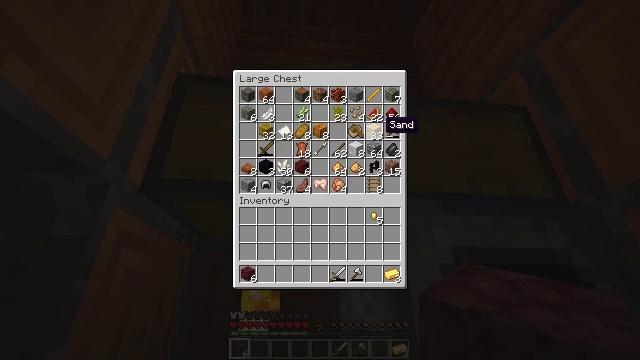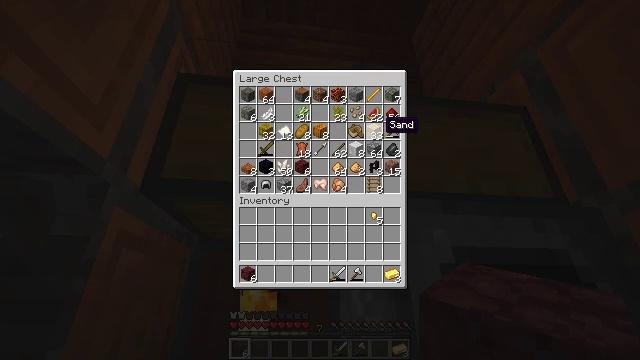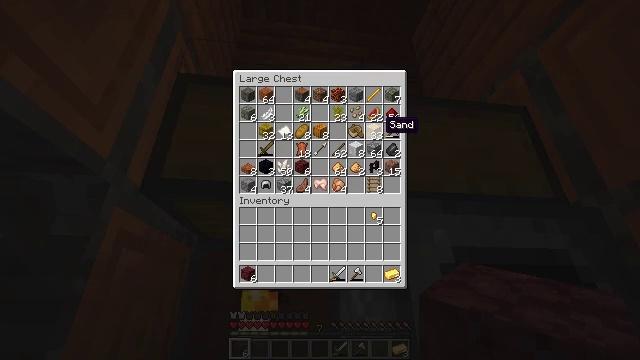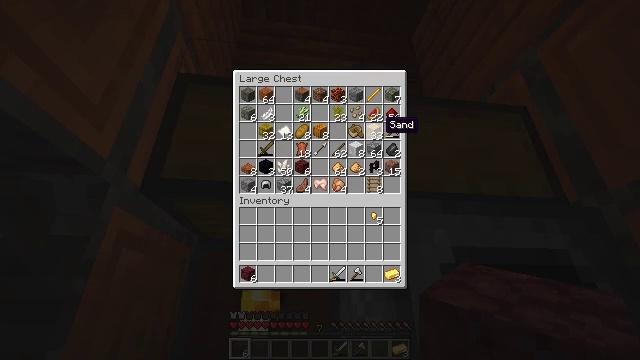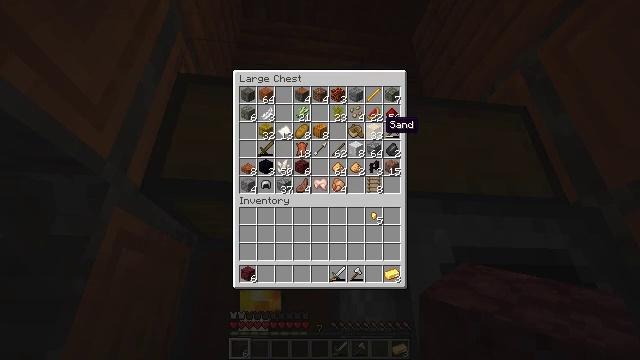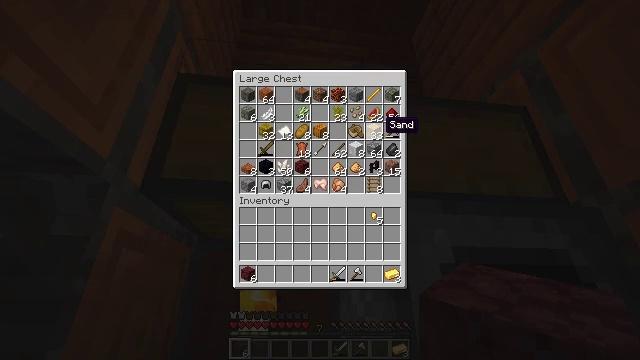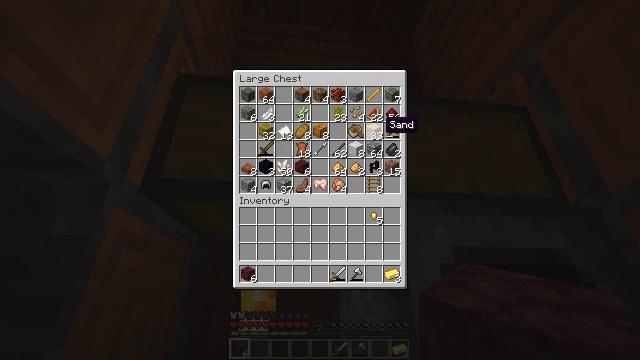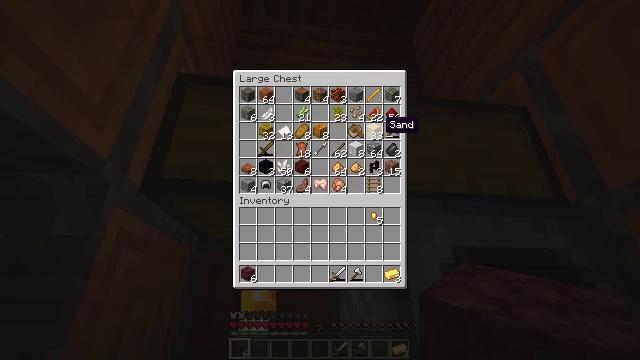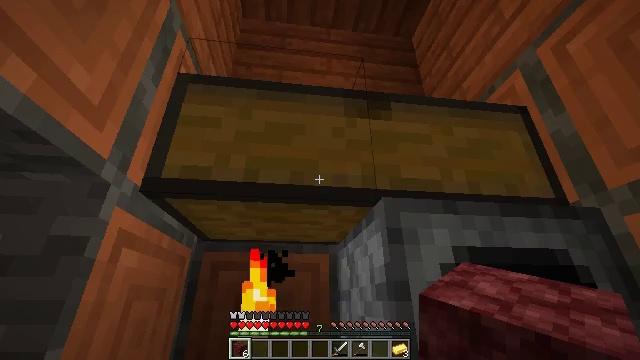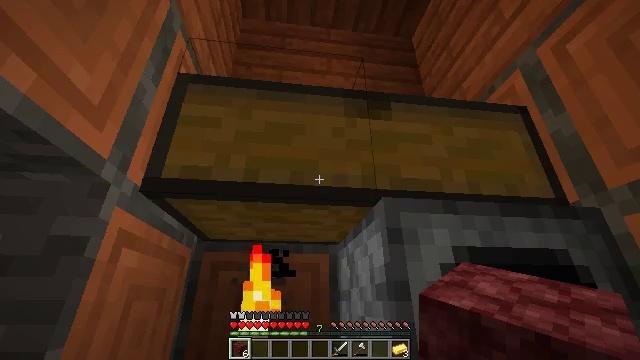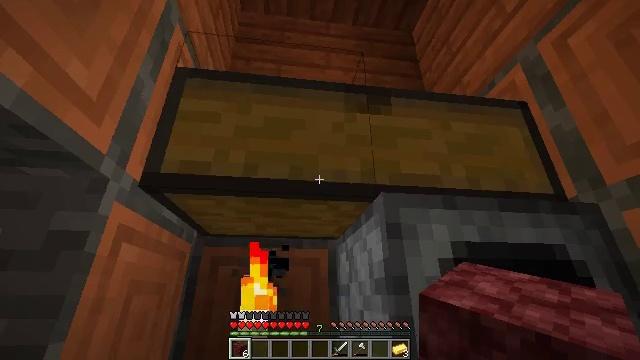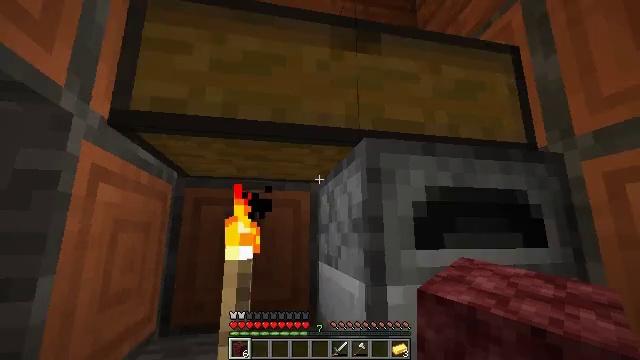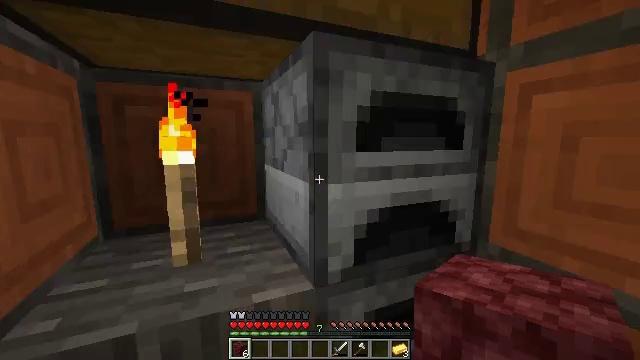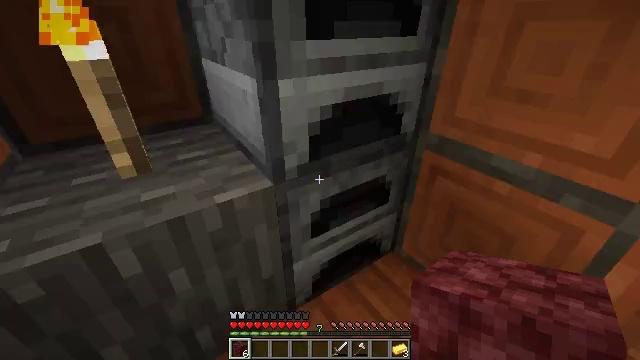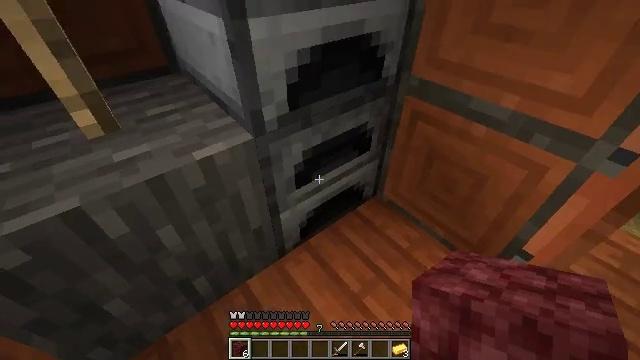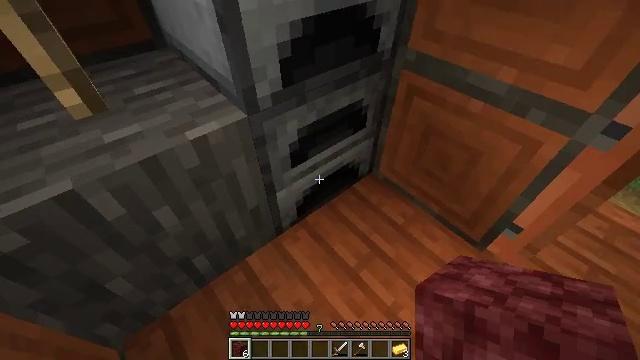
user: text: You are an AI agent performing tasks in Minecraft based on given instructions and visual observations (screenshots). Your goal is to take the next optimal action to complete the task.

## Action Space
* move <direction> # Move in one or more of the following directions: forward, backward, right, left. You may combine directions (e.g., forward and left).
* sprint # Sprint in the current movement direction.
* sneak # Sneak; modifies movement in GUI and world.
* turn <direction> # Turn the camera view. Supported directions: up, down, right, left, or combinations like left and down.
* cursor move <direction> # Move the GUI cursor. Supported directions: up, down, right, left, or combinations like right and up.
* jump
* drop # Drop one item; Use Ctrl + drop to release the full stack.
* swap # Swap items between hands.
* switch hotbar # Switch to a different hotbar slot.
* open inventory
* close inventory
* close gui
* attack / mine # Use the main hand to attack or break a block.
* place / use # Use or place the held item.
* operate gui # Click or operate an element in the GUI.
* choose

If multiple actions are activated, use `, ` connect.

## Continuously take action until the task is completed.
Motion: motion action
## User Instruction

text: Open the crafting table to craft a stone shovel.
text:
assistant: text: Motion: no_op
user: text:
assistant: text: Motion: no_op
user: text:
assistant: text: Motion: no_op
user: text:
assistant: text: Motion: no_op
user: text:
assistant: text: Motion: no_op
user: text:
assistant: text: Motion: no_op
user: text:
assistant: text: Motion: no_op
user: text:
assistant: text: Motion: no_op
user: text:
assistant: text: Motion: no_op
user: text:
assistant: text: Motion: turn down
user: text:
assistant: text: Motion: turn right and down
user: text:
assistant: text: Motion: turn right and down
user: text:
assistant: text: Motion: turn right and down
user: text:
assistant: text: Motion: turn right and down
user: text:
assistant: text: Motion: turn right and down
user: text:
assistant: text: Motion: no_op
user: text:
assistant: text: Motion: no_op
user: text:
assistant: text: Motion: turn down
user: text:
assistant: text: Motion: turn down
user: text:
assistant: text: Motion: no_op
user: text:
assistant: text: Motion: use / place
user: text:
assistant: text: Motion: use / place
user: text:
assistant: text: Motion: use / place
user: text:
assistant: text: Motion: no_op
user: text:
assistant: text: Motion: no_op
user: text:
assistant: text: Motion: no_op
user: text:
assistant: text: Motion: no_op
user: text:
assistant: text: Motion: no_op
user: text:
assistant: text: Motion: no_op
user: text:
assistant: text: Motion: no_op